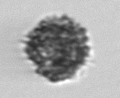
Label: coccolithophorid